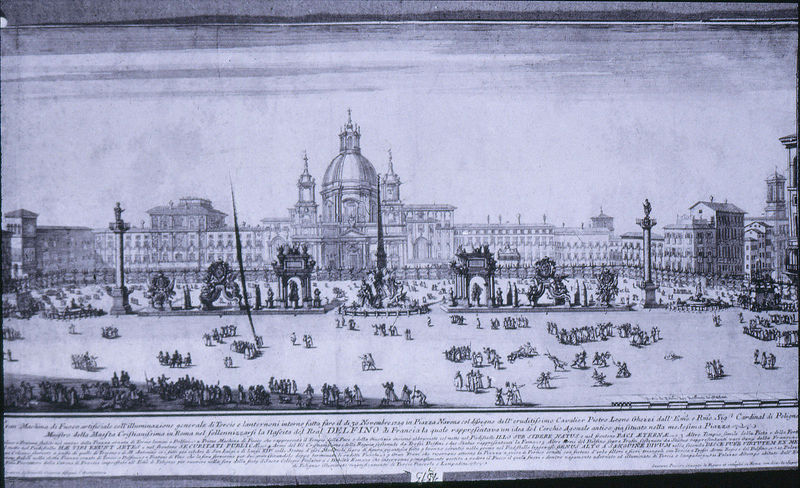
Titel: Ansicht der Piazza Navona
Künstler: Charles Nicolas Cochin d. J.
Institution: Paris, Bibliothèque Nationale
Schlagwörter: menschen, stadt, fenster, frankreich, säule, säulen, gebäude, haus, schloss, architektur, barock, feld, häuser, pferd, statue, schrift, ansicht, zuschauer, hof, platz, kuppel, könig, tor, bögen, türme, dom, stich, text, wellig, tore, krieger, obelisk, dresden, heilig, staat, triumphbogen, versailles, versaille, kuppelbau, kuppek, varsailles, delfino, türme+schrift